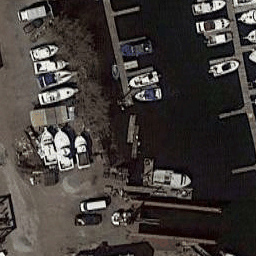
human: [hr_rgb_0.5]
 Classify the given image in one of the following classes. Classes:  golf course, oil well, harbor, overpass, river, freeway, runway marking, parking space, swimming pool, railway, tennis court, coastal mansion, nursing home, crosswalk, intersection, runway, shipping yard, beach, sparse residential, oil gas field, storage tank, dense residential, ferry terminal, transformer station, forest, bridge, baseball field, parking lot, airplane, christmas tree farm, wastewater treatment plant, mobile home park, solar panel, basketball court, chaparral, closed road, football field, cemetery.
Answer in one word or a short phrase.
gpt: harbor